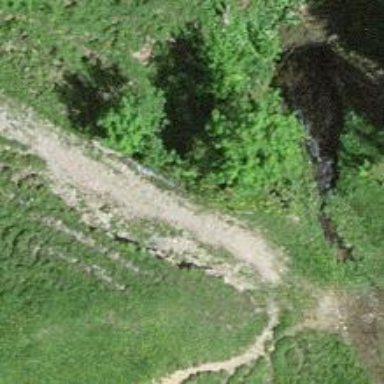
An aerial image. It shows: Path.